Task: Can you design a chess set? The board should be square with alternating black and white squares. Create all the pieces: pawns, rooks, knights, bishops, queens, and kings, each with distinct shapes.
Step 832:
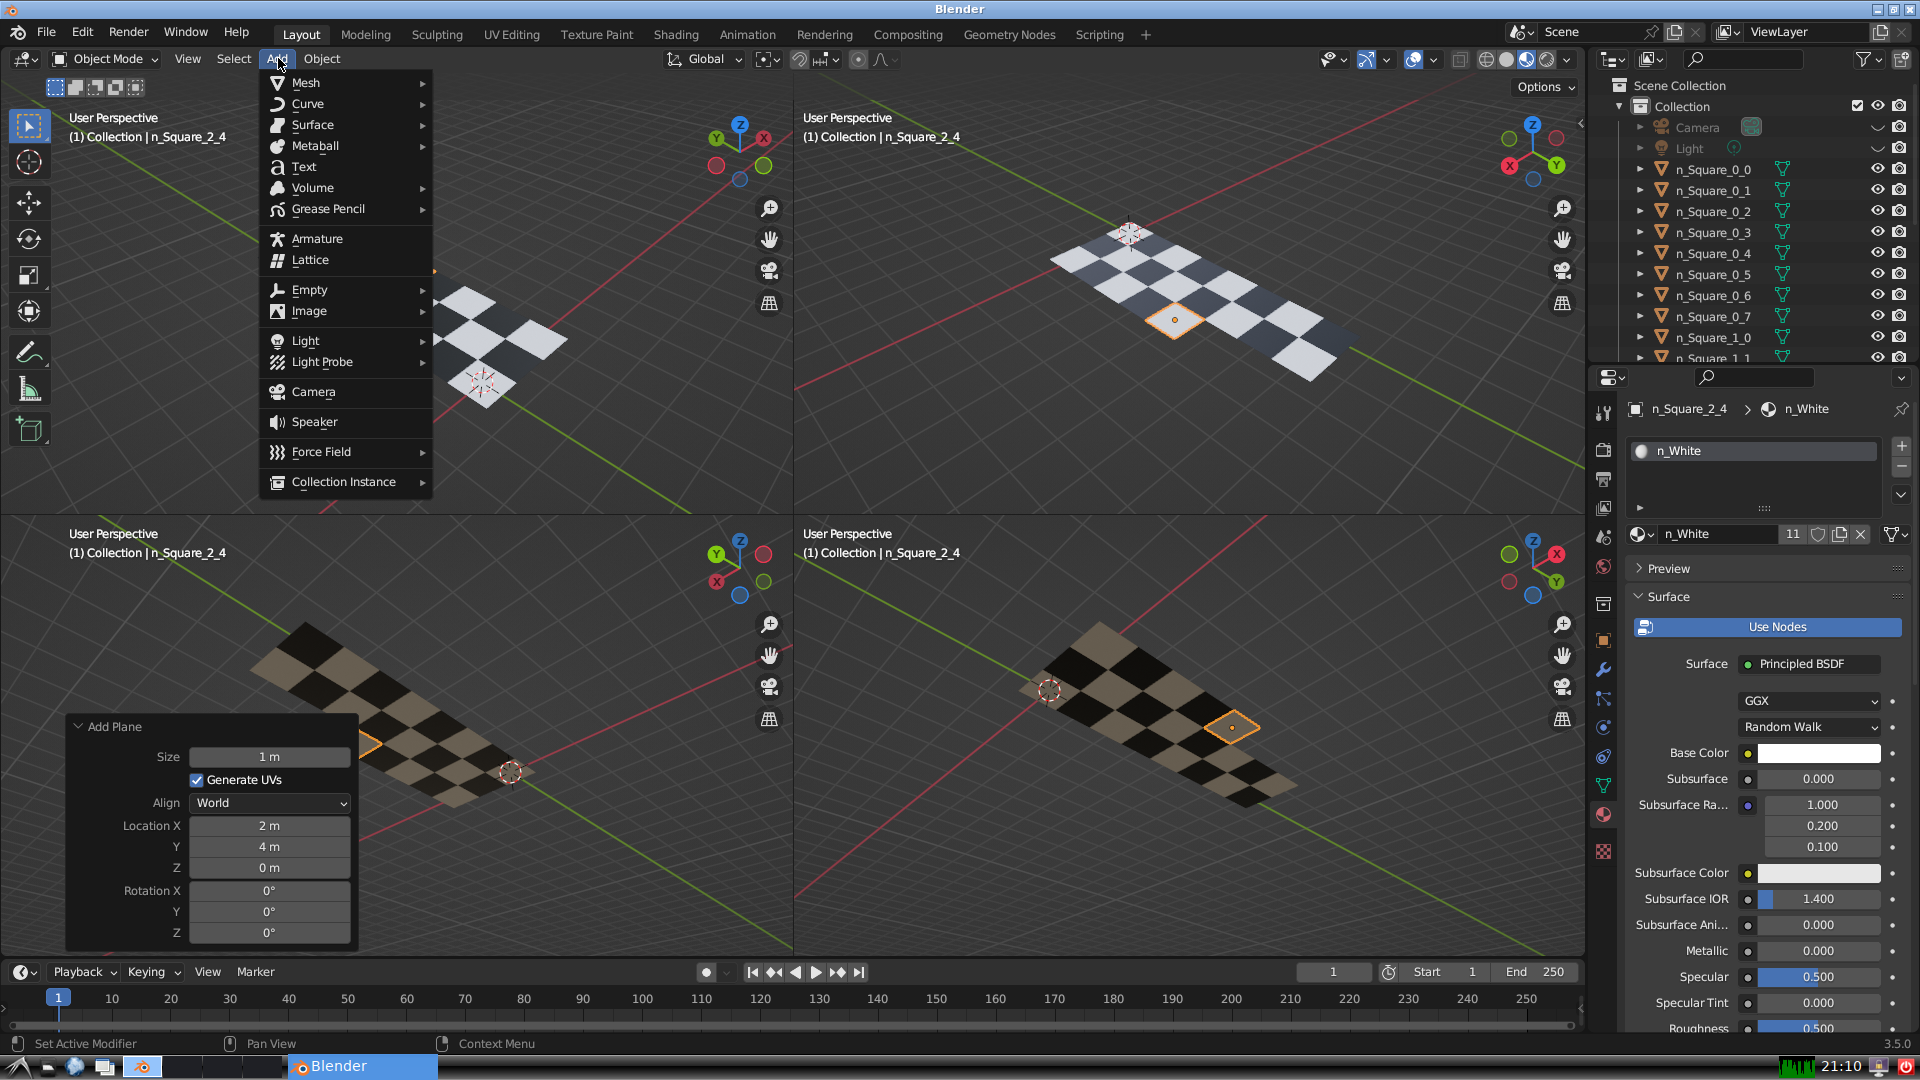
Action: {"mouse_move": [304, 82]}